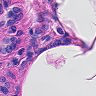
Metastatic tissue present: yes